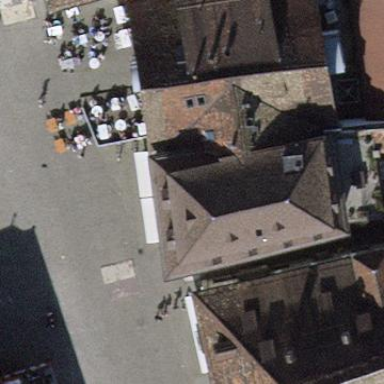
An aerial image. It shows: Building with hipped roof made of roof tiles.